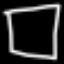
Label: square